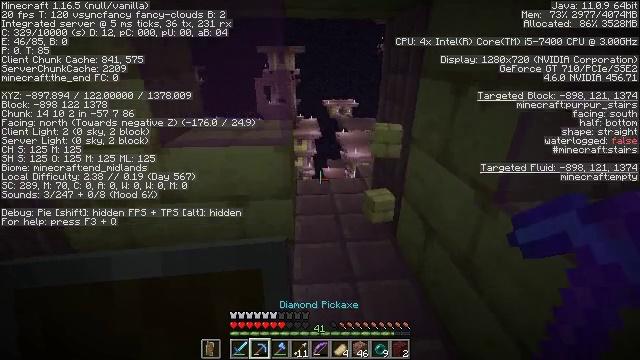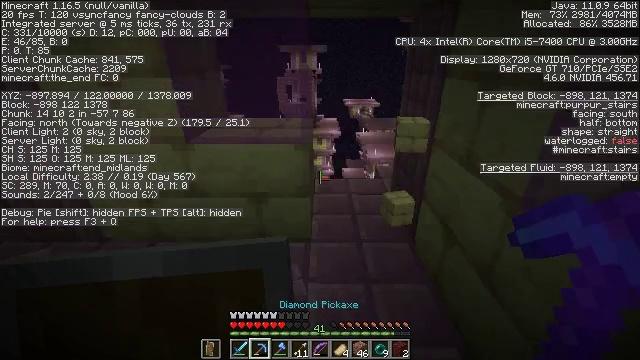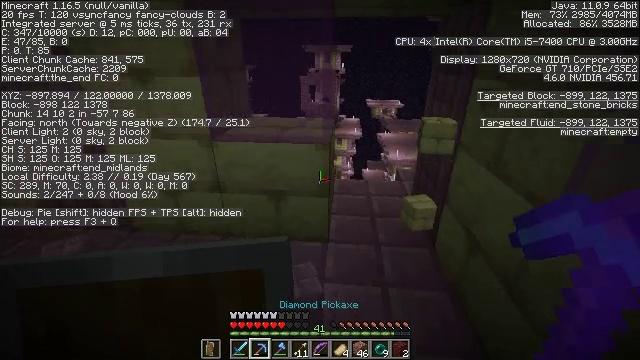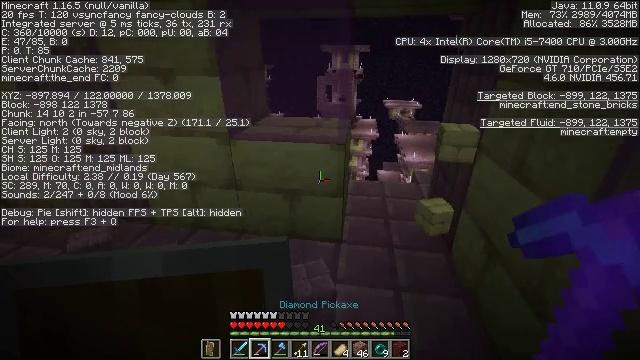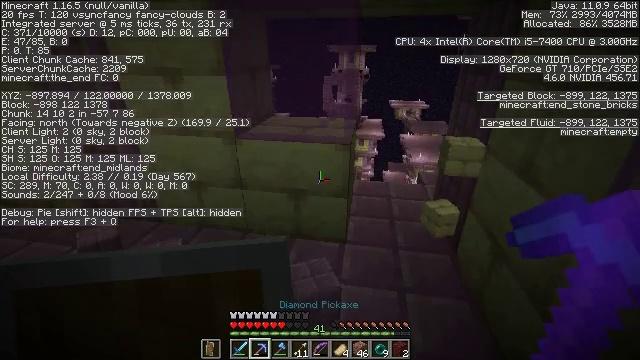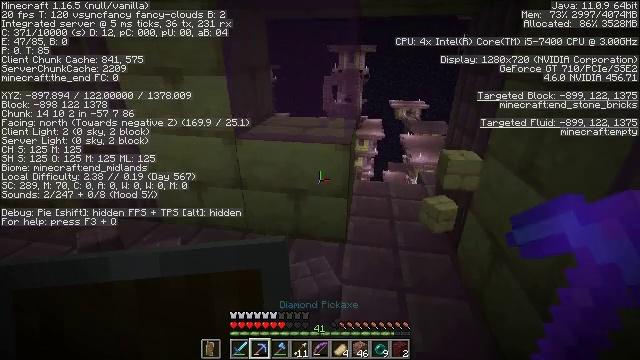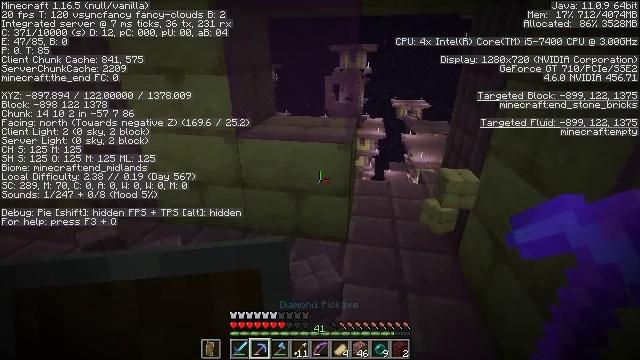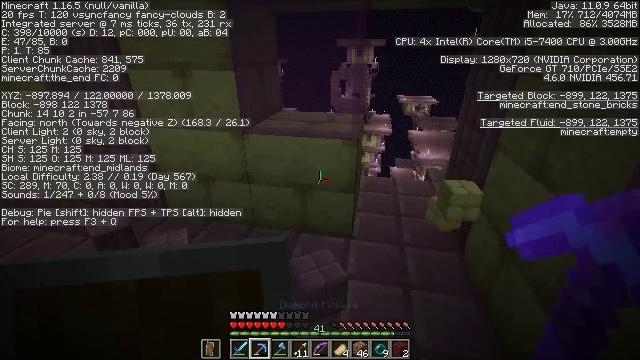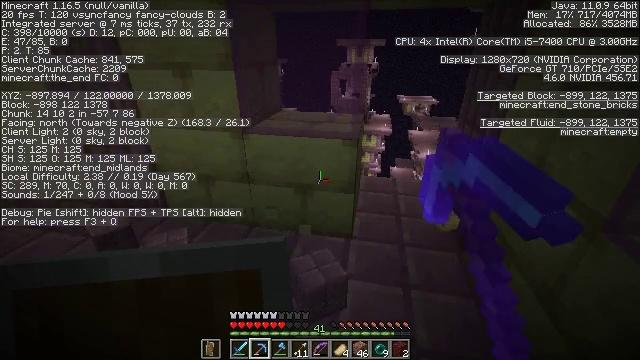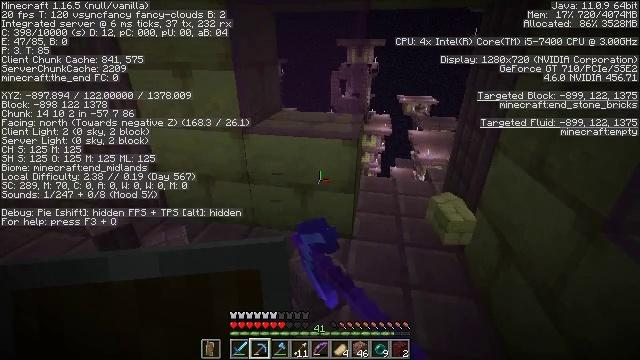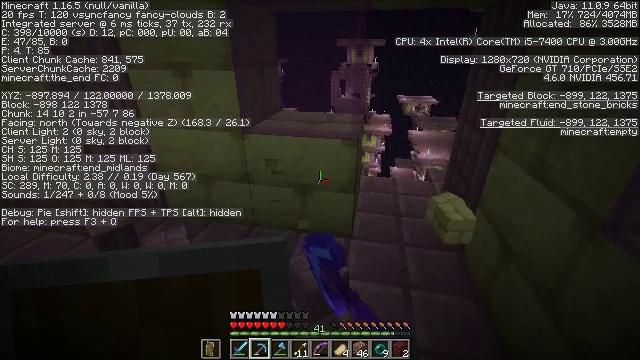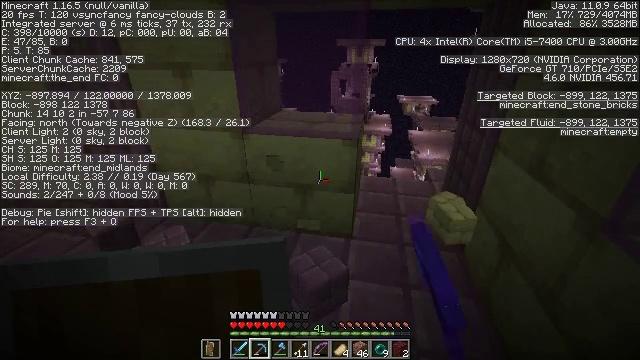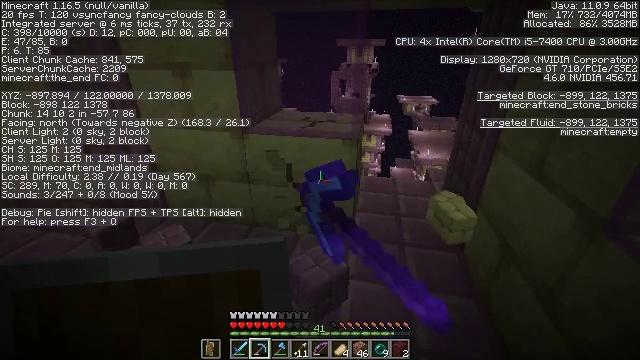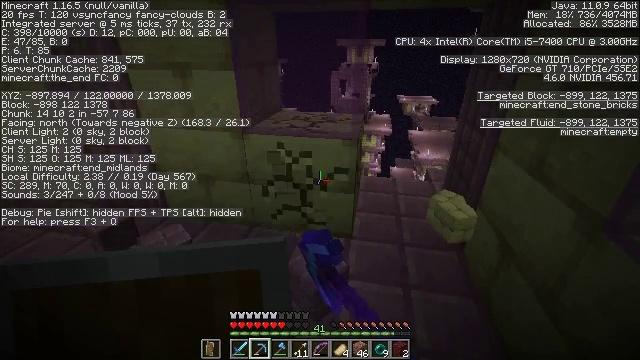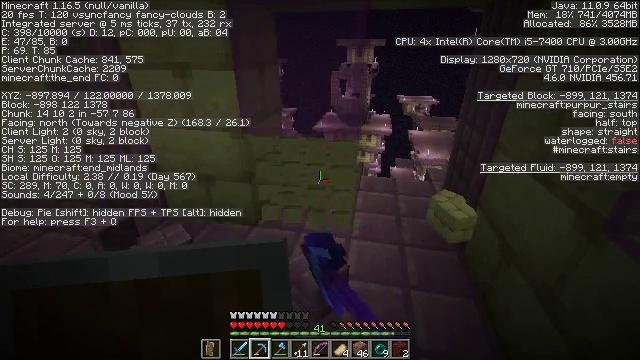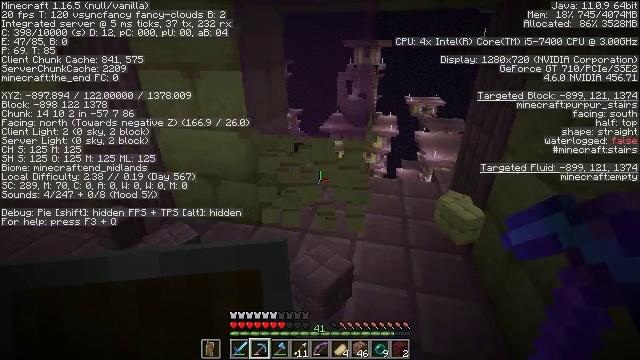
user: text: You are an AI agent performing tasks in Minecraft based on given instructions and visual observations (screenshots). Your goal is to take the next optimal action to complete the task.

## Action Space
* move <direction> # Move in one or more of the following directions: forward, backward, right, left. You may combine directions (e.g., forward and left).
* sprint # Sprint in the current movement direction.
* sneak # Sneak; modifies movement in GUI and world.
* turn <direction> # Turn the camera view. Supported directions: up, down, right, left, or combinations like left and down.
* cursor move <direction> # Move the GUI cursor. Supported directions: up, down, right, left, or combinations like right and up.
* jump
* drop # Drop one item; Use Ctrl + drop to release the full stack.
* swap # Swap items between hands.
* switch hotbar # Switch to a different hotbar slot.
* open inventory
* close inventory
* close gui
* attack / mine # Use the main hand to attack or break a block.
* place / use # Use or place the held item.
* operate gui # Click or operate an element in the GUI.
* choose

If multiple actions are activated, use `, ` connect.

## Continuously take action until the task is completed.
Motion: motion action
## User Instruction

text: Mine end stone bricks.
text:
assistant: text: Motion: turn left
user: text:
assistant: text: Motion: turn left
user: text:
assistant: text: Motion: turn left
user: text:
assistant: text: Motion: turn left
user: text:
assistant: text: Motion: no_op
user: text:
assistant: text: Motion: no_op
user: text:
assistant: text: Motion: turn left, attack / mine
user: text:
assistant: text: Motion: attack / mine
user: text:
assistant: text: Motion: attack / mine
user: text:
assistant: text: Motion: attack / mine
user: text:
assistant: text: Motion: attack / mine
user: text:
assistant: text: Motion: attack / mine
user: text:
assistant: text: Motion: attack / mine
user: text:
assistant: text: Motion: attack / mine
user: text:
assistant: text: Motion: turn left, attack / mine
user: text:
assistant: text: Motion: turn left and up, attack / mine
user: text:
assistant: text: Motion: turn left and up, attack / mine
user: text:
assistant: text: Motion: turn up, attack / mine
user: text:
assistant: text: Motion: attack / mine